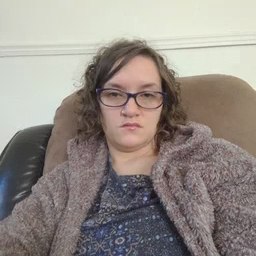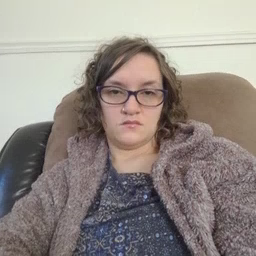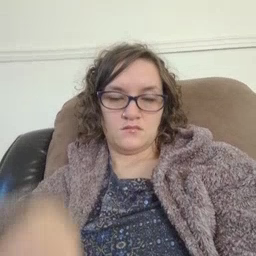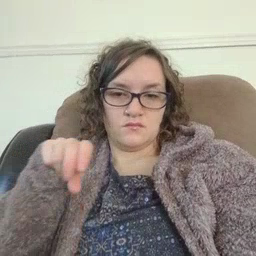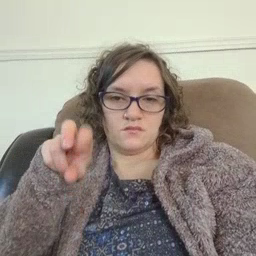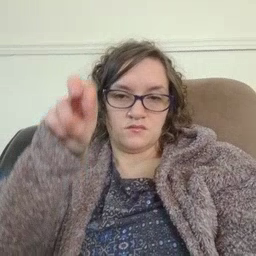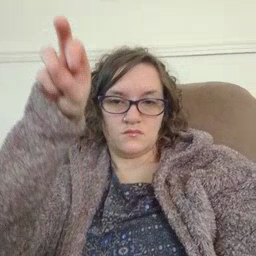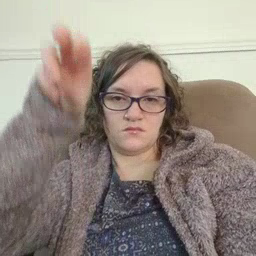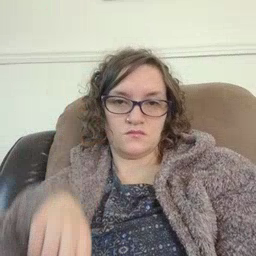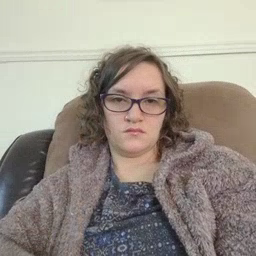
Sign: stairs